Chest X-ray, PA view. Patient: 6 years old, sex F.
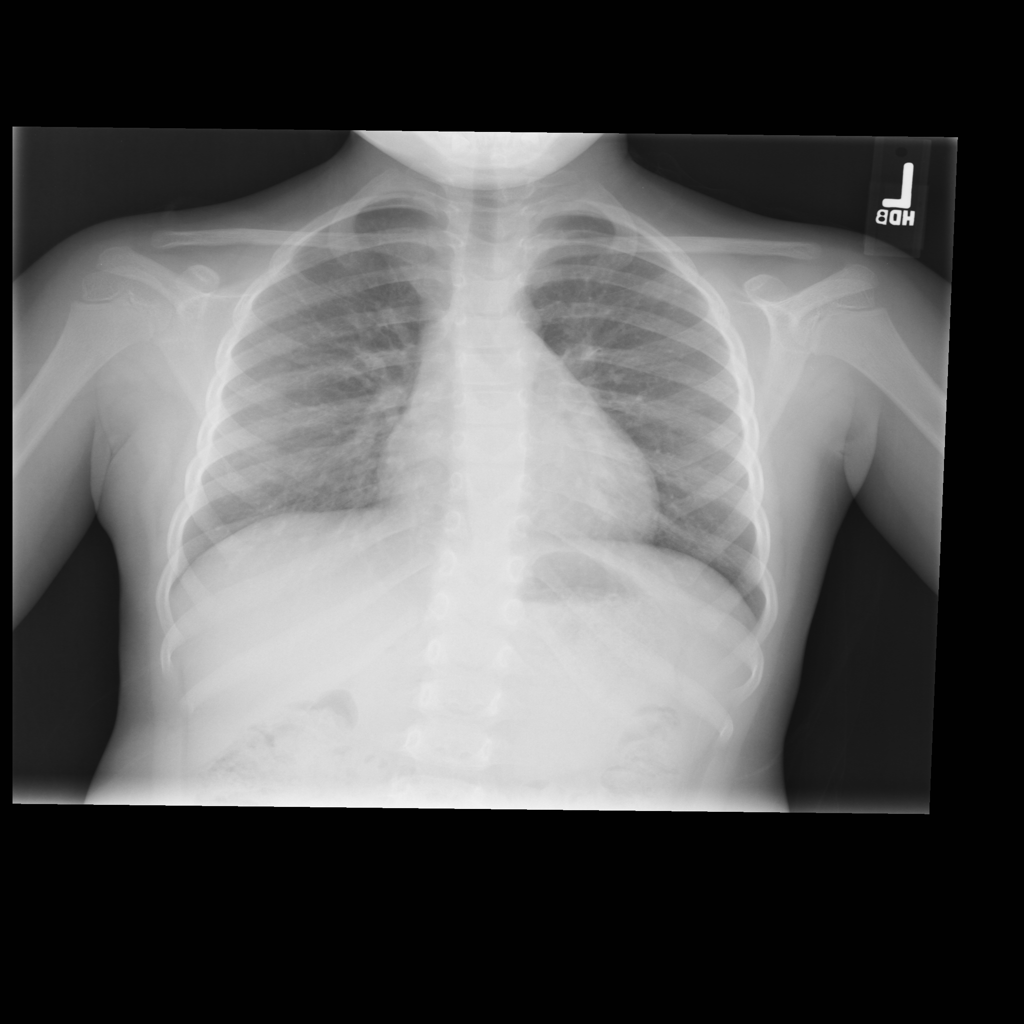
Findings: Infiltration